Question: Is it possible to retrieve all href elements on a page that is an iframe?
Meaning, I have a page that is iframing a page from different site. What I am showing in the iframe contains a number of links (href tags).
Is it possible to add a TARGET attribute of BLANK to all links inside the iframe? The links are buried inside a number of divs and tables, so I need to be able to recursively add the attribute inside many nested tables/divs.

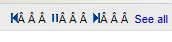
Answer: If the iframe src it's on the same domain you can easily access it by using document.getElementById("frameID").document and manipulate that.
If it's a different domain you may consider link the iframe to a script in your own domain, and make that script download the data from the remote domain and print out:)
'''
<html>
<head>
<title></title>
<script src="jquery-1.7.1.min.js" type="text/javascript"></script>
<script type="text/javascript">
$(document).ready(function () {
$("#ifr").load(function () {
var ifr = document.getElementById("ifr")
var anchors = ifr.contentDocument.getElementsByTagName("a");
for (var i in anchors) {
anchors[i].setAttribute("target", "_blank");
}
});
});
</script>
</head>
<body>
<iframe src="myOwnSite.aspx" width="900px" height="600px" id="ifr" ></iframe>
</body>
</html>
'''
'''
<%@ Page Language="C#" AutoEventWireup="true" CodeFile="MyOwnSite.aspx.cs" Inherits="MyOwnSite" %>
'''
'''
using System;
using System.Collections.Generic;
using System.Linq;
using System.Web;
using System.Web.UI;
using System.Web.UI.WebControls;
using System.Net;
public partial class MyOwnSite : System.Web.UI.Page
{
protected void Page_Load(object sender, EventArgs e)
{
if (!Page.IsPostBack)
{
Response.Write(new WebClient().DownloadString("http://theExternalSiteHere.com"));
}
}
}
'''